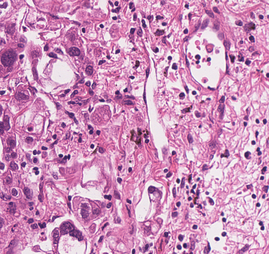
Tumor epithelial tissue: yes
Tumor-associated stroma tissue: yes
Normal tissue: no